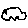
Label: car